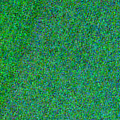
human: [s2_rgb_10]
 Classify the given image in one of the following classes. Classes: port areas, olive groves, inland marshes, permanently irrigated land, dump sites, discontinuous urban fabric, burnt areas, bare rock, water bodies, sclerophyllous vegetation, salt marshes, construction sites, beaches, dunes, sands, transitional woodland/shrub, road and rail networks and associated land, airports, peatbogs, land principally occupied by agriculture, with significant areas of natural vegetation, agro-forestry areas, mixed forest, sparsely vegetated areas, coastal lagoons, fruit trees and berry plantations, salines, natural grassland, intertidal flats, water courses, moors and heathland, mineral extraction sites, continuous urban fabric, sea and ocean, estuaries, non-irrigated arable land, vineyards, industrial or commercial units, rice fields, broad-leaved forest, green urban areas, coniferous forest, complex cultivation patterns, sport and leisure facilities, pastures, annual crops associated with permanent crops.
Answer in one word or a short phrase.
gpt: sea and ocean